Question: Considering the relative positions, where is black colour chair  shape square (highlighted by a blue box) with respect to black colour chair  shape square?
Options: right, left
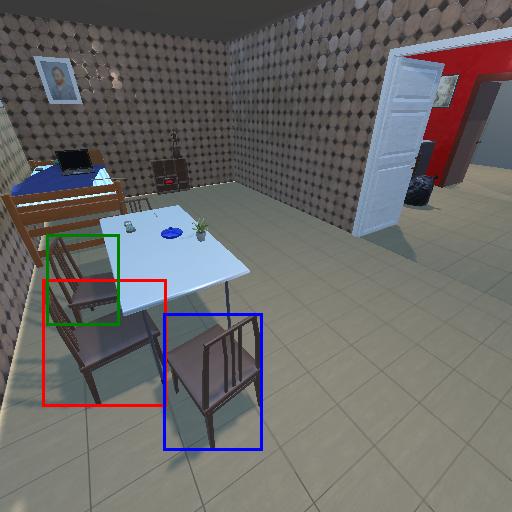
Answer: right